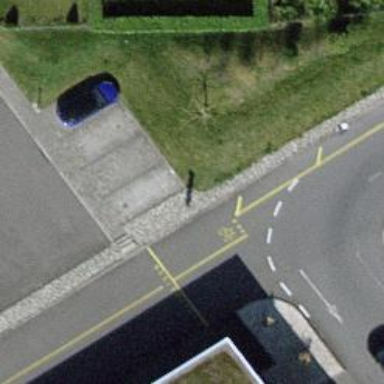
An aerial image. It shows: Set of steps on the road.